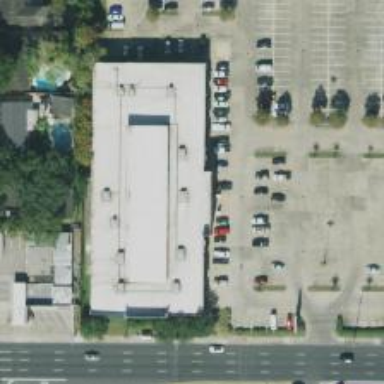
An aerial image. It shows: Parking space.